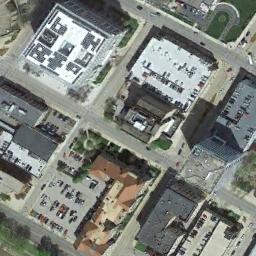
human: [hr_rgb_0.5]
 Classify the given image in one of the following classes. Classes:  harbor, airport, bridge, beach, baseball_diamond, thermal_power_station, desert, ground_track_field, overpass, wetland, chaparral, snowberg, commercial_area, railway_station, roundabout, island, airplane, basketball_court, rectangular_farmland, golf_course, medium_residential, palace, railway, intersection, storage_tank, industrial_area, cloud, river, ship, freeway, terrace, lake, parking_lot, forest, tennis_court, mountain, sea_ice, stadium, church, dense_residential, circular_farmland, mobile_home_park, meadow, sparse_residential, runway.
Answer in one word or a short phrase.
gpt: commercial_area